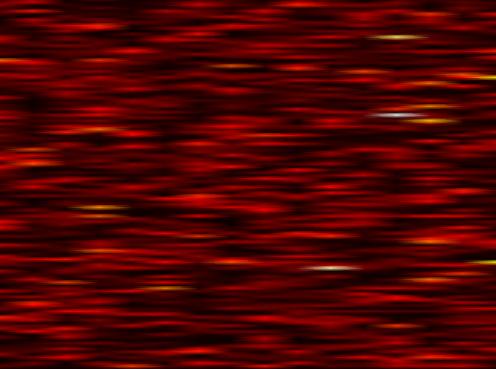
Label: OFDM